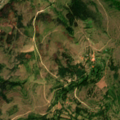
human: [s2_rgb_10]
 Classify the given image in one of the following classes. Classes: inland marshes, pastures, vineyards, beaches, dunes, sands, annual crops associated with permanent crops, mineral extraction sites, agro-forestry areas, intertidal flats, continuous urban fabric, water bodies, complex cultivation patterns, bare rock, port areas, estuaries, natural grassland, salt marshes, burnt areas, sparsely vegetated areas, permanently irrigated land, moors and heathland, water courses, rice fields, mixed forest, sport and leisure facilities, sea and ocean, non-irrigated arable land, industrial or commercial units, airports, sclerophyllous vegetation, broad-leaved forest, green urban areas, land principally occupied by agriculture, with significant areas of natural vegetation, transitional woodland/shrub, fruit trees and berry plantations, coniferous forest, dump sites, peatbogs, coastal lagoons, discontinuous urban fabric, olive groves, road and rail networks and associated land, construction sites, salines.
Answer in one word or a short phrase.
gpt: pastures, land principally occupied by agriculture, with significant areas of natural vegetation, natural grassland, transitional woodland/shrub